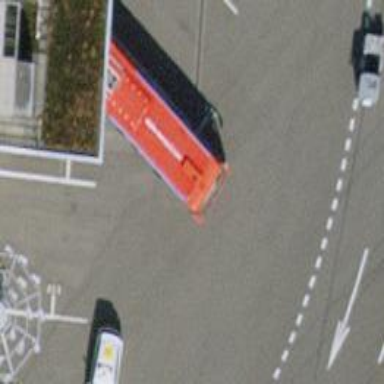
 serving as platform for public transportation."